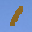
Label: 1